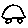
Label: car